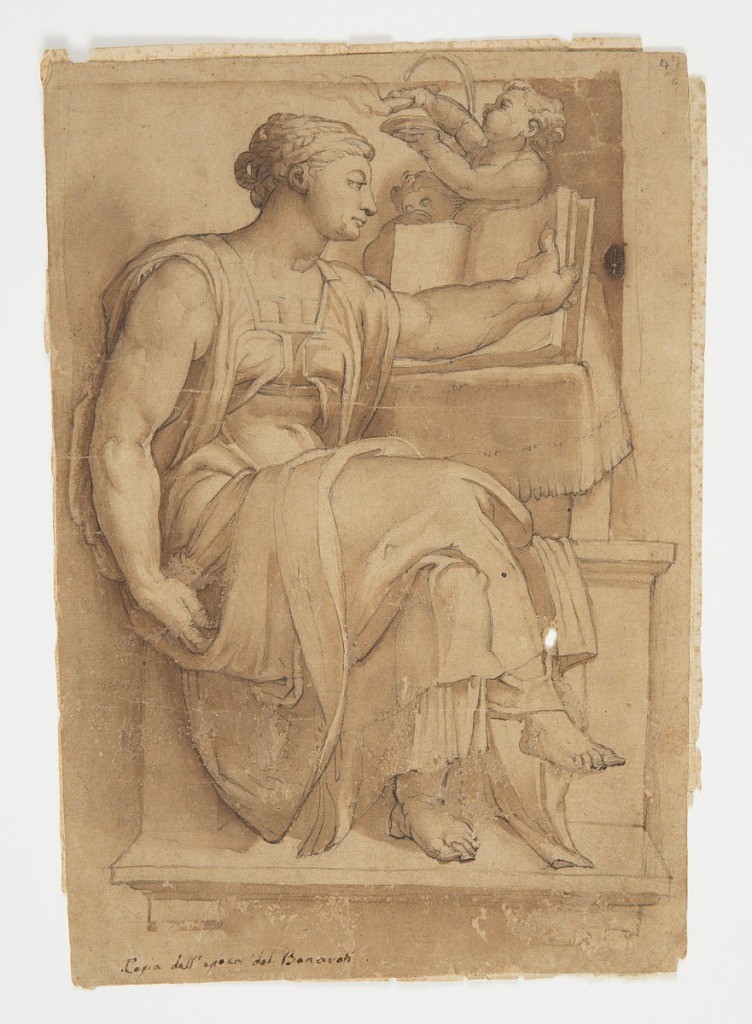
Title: Erythean Sibyl from the Ceiling of the Sistine Chapel, after Michelangelo
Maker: Michelangelo Buonarroti, Italian, 1475–1564
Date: mid-16th century
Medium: Black crayon, pen and ink, brush and bistre on paper
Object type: Drawing
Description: Vertical rectangle showing seated female figure with book.